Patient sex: F
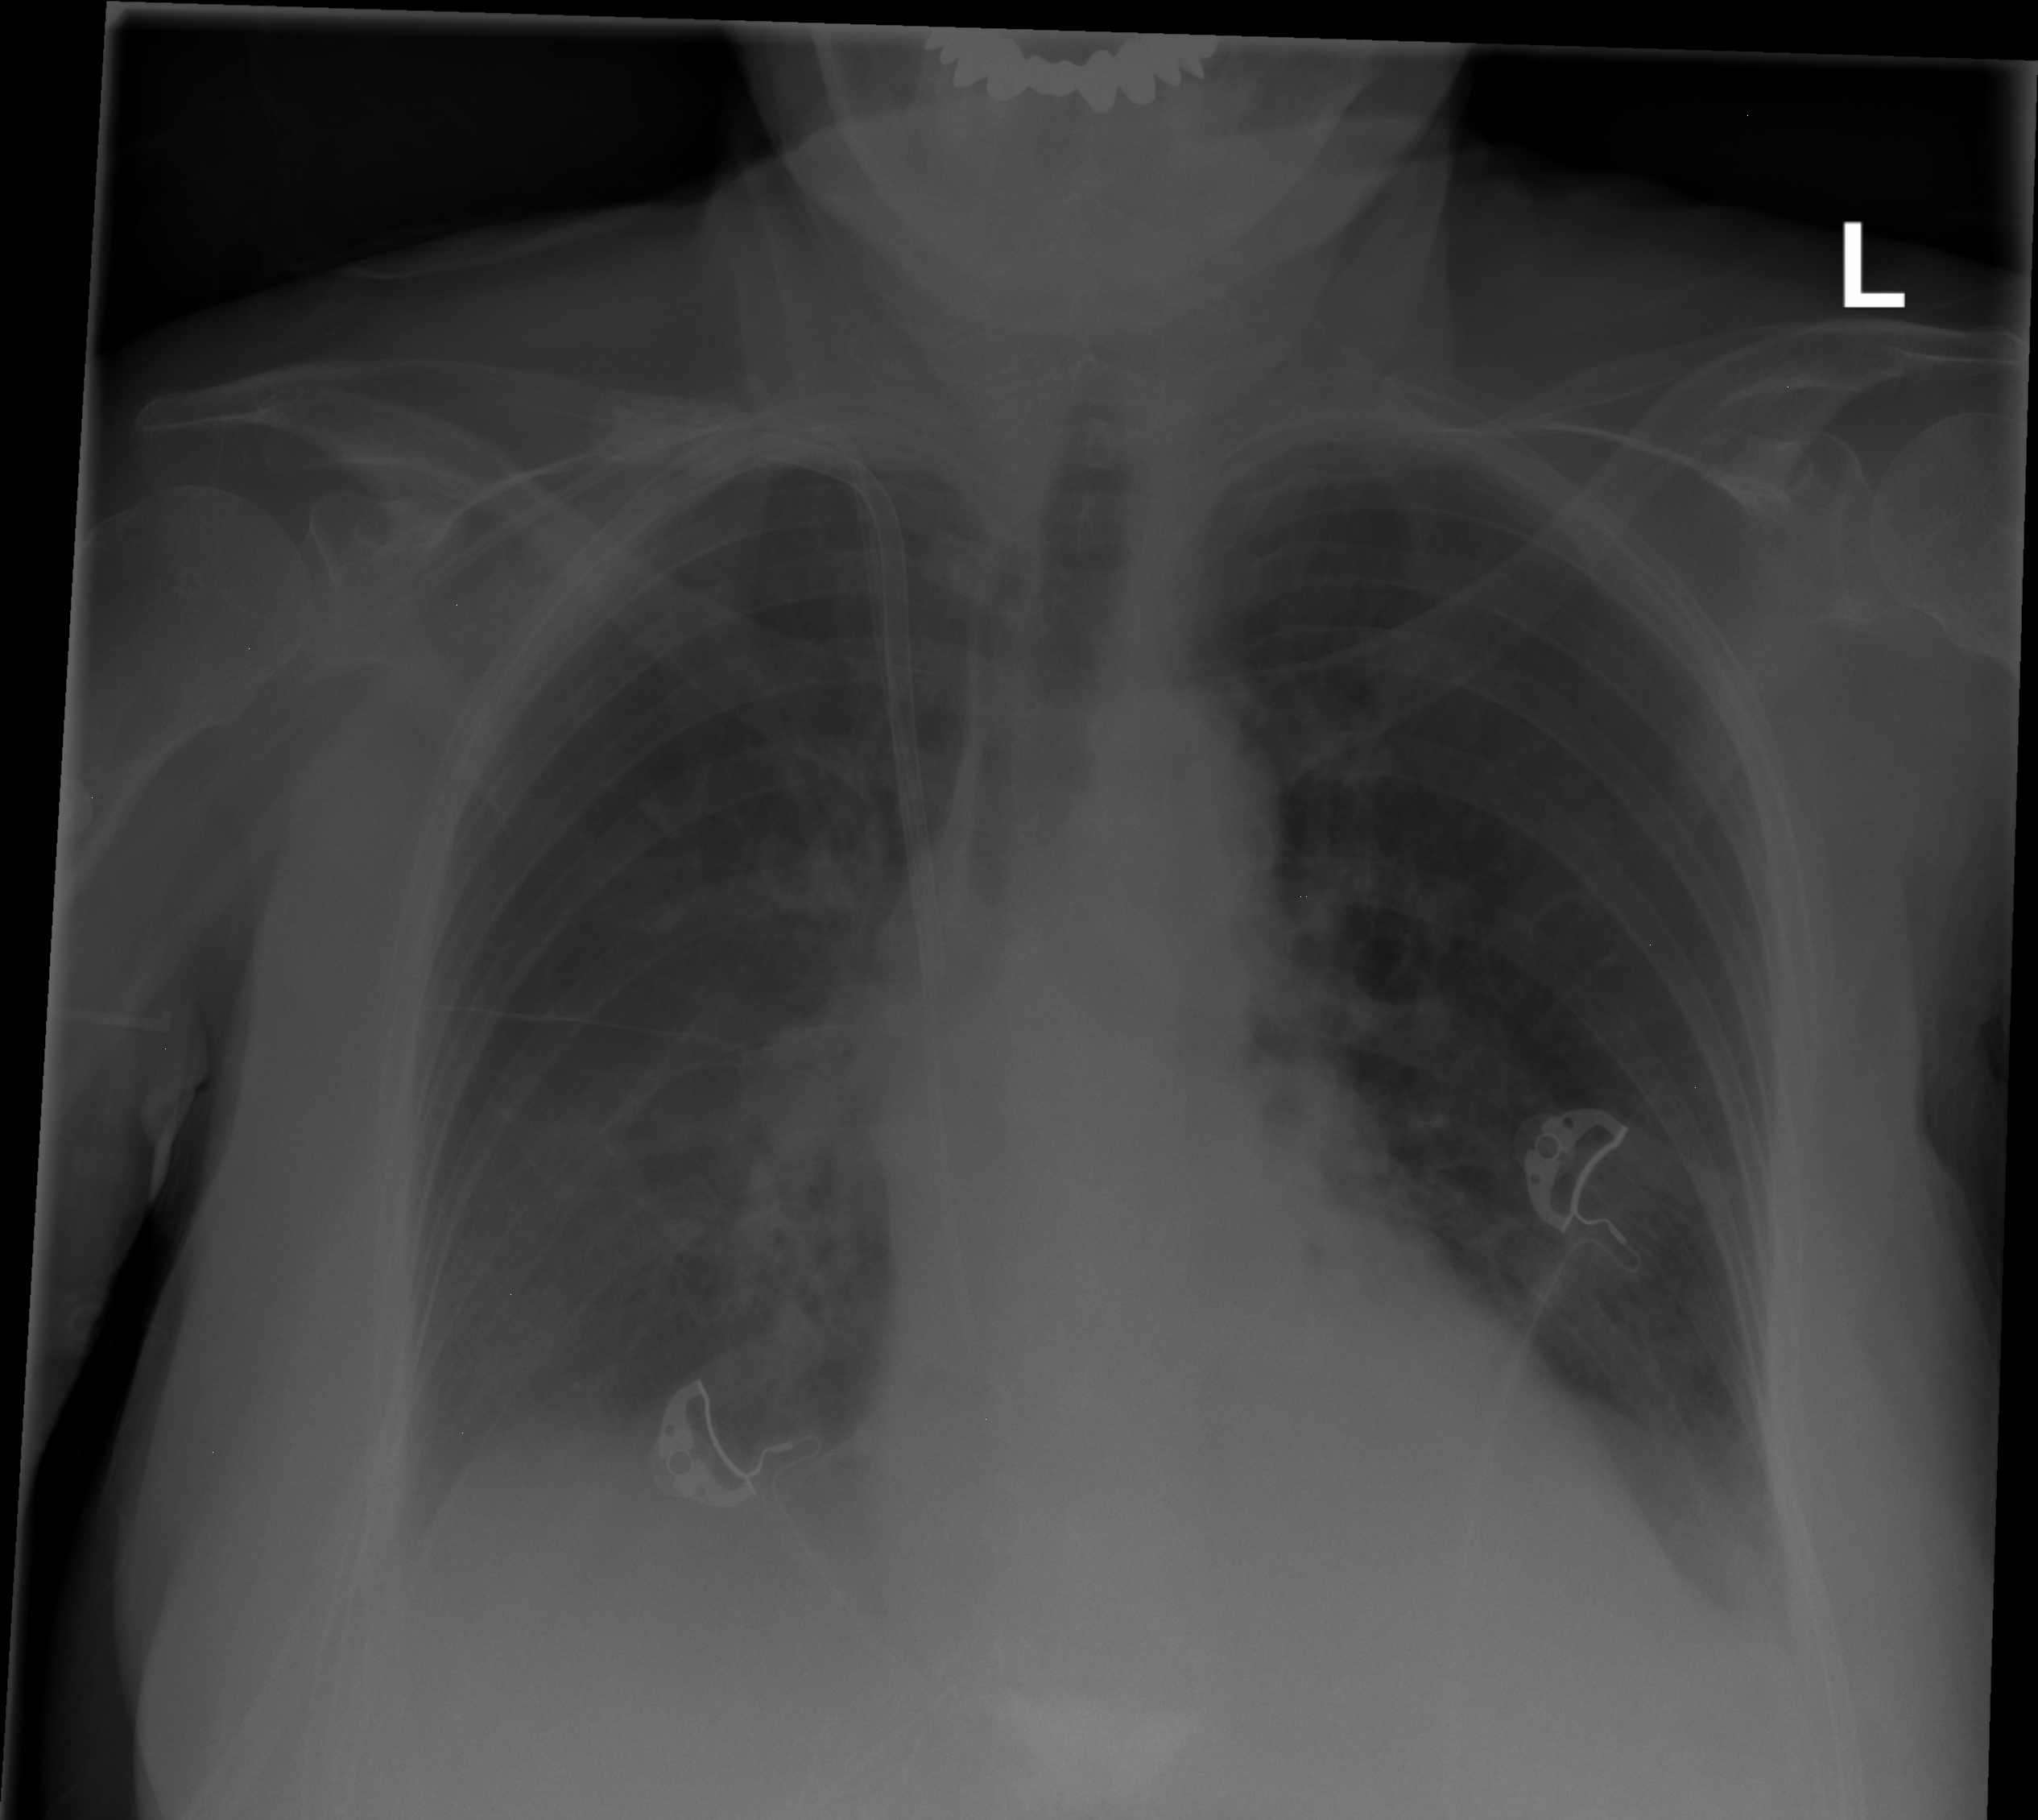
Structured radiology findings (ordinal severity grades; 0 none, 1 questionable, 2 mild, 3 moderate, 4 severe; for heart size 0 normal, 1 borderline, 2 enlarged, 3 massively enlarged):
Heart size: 0
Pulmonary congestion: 2
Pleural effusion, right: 1
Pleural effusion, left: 1
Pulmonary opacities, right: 1
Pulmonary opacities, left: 1
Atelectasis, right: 2
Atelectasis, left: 2